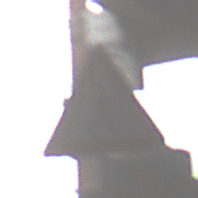
Verkehrszeichen: FussgaengerRechts
Umgebung: Roofed, Special
Tageszeit: Midday
Wetter: Overcast
Licht: Natural
Jahreszeit: NotSpecified
Kontrast: MediumContrast